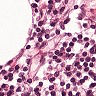
Metastatic tissue present: no